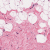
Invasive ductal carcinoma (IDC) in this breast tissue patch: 0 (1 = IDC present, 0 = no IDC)